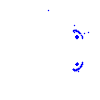
Particle: proton